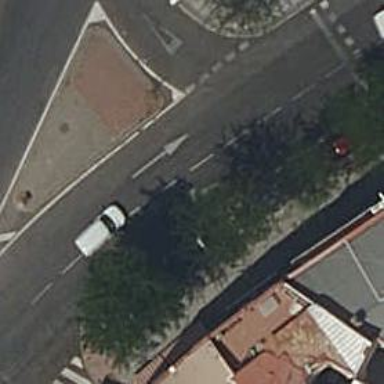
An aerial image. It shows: Public transport stop position.